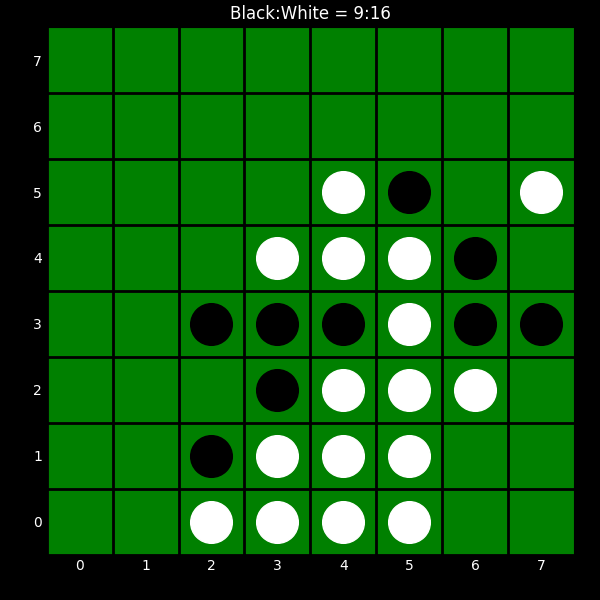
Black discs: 9
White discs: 16